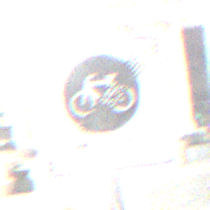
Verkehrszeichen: EndeFahrradzone
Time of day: Night
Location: Outdoor (Urban)
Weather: PartlyCloudy
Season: NotSpecified
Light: Artificial